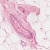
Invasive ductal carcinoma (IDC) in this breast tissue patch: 0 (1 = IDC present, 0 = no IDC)